Question: I want to know the number of users who install my application from itunes store, where can I found it?
Note: I don't want Google Analytics, I just want the number of users who install it in their devices.
Otherwise, with android applications, you can see the installation and active installations (the number of users who install the application from play store).

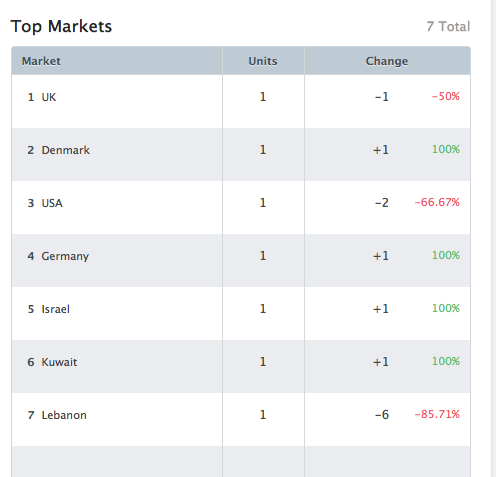
Answer: 1. You can find the number in iTunes Connect.
2. Login to iTunes Connect.
3. Sales and Trends
4. Select the app and you can see daily, weekly and monthly sales/downloads.
However, you won't be able to find out whether they are actively using the application or not.